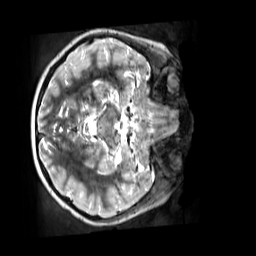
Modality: T2w
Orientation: axial
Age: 12
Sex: male
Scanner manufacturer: siemens
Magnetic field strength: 3 T
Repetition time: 3.2 s
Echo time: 0.408 s